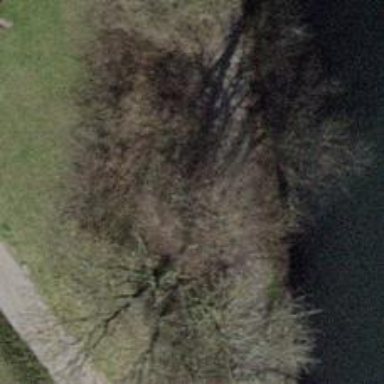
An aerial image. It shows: Brown bench in the vicinity.